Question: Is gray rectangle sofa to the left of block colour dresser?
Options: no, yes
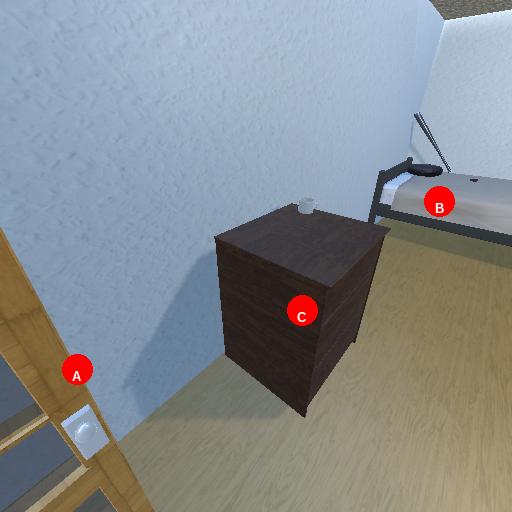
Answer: no